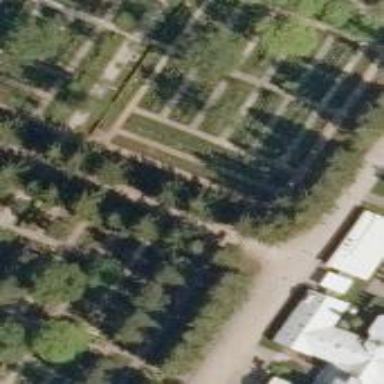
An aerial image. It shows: Sector in the cemetery.